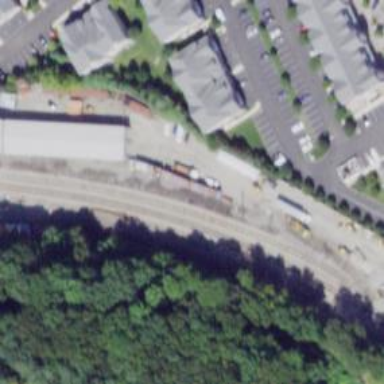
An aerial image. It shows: Railway siding with rails.